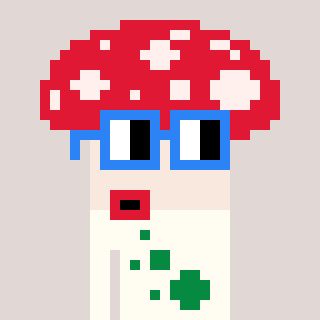
a pixel art character with square blue glasses, a mushroom-shaped head and a grayscale-colored body on a warm background